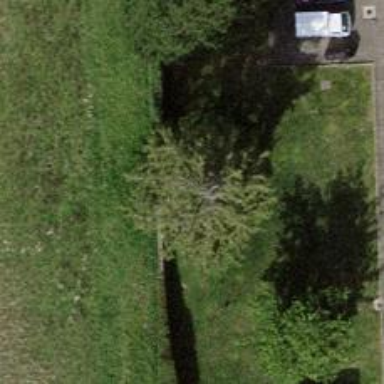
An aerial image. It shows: Evergreen needle-leaved tree.